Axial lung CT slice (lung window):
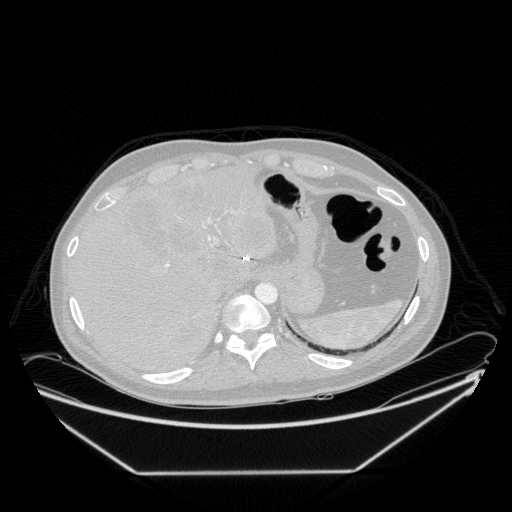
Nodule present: no